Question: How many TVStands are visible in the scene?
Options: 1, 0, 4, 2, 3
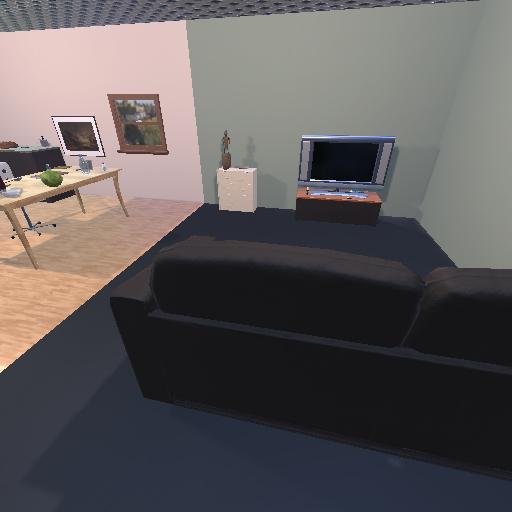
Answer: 1